Question: Count the number of objects in the diagram.
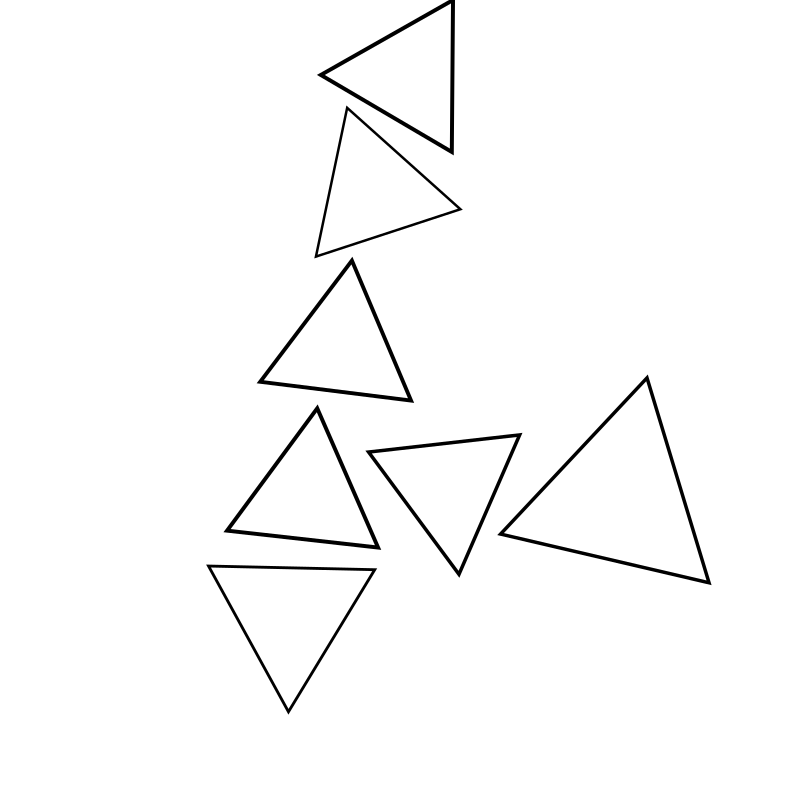
Answer: 7